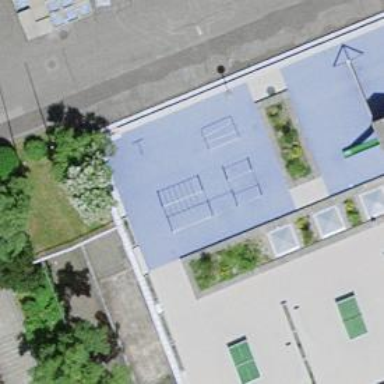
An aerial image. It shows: Playground featuring climbing frame.